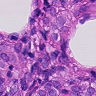
Metastatic tissue present: yes